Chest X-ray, PA view. Patient: 63 years old, sex M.
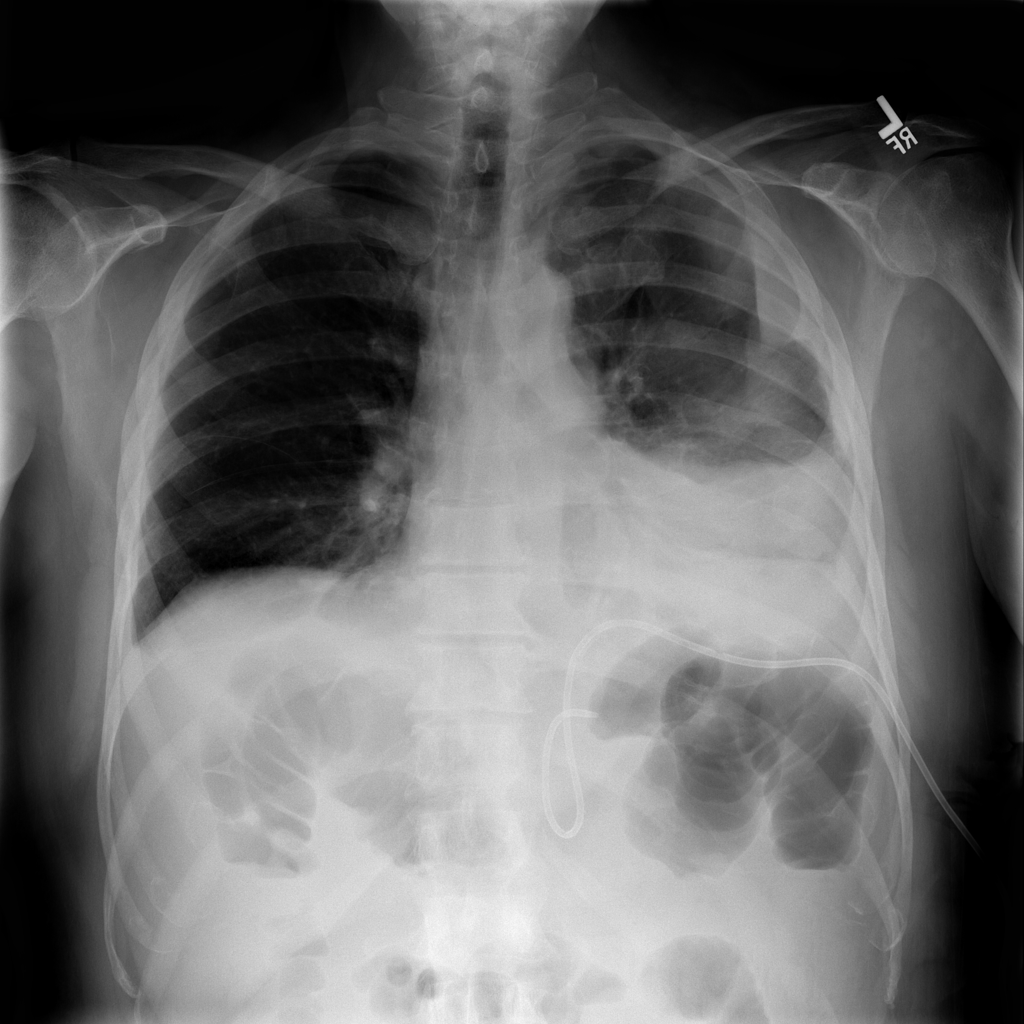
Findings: No Finding